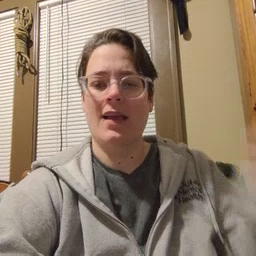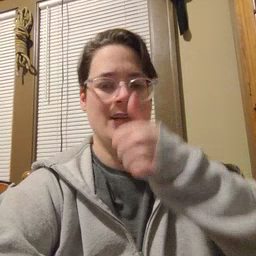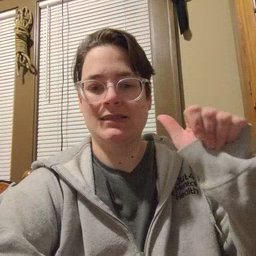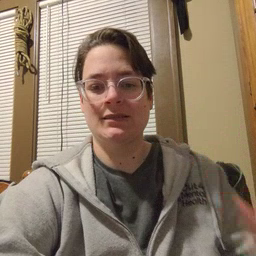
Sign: any